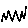
Label: zigzag